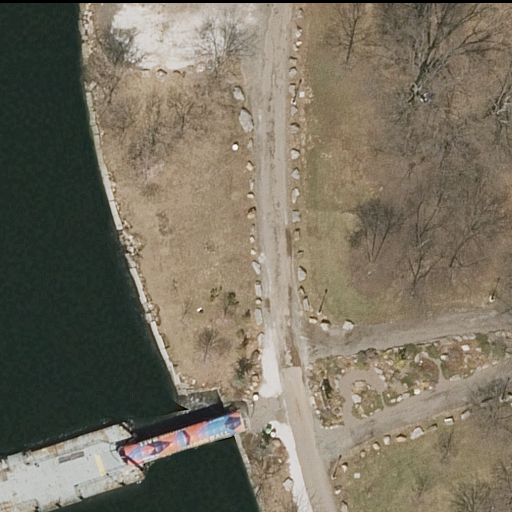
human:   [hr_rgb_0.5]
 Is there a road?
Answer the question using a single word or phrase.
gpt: yes

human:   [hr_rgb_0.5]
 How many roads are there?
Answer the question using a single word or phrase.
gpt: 3

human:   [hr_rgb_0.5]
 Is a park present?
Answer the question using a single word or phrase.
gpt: yes

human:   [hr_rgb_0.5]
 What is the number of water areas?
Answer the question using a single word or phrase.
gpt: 1

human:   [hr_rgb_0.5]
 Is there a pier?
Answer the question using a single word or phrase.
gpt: yes

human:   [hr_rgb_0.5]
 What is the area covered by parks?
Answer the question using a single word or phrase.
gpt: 10633m2

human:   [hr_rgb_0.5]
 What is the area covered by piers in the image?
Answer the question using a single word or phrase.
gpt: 15m2

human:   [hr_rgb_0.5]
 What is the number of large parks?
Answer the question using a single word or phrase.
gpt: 1

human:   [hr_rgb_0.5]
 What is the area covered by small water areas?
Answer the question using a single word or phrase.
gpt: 0m2

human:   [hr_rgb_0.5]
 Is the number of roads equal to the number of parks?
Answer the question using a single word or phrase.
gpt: no

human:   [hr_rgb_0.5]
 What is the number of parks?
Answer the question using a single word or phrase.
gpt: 1

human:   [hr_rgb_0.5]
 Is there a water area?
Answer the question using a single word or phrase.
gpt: yes

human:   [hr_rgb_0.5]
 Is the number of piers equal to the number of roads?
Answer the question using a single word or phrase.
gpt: no

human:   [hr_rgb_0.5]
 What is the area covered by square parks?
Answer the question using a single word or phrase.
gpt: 0m2

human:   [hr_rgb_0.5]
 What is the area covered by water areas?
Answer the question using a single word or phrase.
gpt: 3069m2

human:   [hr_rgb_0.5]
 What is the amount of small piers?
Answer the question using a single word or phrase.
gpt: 1

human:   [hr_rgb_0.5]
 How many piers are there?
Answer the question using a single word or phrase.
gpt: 1

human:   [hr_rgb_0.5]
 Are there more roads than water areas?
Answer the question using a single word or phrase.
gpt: yes

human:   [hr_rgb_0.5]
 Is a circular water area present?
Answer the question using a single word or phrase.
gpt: no

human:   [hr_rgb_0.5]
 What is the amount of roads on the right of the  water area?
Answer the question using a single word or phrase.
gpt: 3

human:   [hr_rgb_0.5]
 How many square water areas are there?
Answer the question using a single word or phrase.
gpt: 0

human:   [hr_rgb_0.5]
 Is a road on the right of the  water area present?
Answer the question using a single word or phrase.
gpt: yes

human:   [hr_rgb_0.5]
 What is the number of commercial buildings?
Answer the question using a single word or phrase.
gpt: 0

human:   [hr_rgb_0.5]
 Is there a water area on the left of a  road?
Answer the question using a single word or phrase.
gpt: yes

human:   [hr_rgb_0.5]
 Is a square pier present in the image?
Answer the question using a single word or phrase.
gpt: no

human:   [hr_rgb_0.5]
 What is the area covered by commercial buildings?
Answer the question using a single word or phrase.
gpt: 0m2

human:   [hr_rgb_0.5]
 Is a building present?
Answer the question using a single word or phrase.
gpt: no

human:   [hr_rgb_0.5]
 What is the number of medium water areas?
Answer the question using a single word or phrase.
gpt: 0

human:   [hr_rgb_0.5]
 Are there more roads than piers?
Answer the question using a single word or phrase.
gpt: yes

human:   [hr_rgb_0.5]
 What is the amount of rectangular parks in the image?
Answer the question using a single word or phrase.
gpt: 1

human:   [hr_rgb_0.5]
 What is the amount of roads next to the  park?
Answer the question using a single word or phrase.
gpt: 3

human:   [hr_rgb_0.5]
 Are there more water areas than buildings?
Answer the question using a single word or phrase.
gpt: yes

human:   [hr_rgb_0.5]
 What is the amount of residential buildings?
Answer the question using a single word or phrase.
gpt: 0

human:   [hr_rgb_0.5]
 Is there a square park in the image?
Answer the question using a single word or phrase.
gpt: no

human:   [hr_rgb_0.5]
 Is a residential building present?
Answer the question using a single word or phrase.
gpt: no

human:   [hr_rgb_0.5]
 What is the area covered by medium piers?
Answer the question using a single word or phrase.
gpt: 0m2

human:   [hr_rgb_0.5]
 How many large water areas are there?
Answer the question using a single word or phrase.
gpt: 1

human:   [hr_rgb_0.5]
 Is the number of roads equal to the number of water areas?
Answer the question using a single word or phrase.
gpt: no

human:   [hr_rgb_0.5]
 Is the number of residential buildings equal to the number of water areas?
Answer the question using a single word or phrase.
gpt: no

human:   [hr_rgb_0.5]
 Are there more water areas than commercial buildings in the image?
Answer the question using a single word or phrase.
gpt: yes

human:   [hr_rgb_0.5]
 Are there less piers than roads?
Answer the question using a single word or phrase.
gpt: yes

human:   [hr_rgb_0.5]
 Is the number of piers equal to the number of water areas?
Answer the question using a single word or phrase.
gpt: yes

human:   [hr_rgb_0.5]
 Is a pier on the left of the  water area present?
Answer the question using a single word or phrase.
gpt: yes

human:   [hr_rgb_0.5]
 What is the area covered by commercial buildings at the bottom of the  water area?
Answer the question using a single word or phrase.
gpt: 0m2

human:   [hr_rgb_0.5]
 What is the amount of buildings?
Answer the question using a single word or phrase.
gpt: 0

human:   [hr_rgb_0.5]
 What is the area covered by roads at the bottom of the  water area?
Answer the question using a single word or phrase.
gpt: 0m2

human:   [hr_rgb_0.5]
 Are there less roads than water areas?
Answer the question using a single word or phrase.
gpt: no

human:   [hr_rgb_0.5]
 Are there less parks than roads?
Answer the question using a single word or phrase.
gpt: yes

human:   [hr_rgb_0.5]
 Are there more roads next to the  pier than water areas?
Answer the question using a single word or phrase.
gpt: yes

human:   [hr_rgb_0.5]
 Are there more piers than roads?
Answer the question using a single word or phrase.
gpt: no

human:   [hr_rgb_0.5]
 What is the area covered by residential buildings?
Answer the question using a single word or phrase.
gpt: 0m2

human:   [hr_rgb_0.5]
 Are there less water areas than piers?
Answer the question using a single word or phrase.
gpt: no

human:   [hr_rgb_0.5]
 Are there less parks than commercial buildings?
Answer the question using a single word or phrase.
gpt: no

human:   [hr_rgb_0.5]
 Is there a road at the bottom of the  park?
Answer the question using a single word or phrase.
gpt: no

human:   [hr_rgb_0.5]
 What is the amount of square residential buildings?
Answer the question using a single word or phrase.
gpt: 0

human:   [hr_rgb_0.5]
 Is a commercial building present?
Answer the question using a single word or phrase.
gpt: no

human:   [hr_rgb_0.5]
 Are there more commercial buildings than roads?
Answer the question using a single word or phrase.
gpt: no

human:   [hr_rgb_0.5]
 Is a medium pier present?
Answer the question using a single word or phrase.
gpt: no

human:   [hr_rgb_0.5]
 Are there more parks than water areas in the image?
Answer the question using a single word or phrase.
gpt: no

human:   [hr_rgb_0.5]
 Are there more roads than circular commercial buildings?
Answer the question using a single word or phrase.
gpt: yes

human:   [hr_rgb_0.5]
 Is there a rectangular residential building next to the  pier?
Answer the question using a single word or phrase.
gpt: no

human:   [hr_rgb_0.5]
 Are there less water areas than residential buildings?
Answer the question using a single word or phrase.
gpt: no

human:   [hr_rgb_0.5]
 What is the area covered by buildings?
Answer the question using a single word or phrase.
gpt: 0m2

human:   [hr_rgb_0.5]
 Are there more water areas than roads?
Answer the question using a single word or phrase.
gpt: no